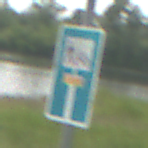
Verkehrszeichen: SackgasseRadverkehrFussgaengerDurchlaessig
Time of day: MorningAfternoon
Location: Outdoor (Nature)
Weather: PartlyCloudy
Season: NotSpecified
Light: Natural